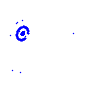
Particle: electron